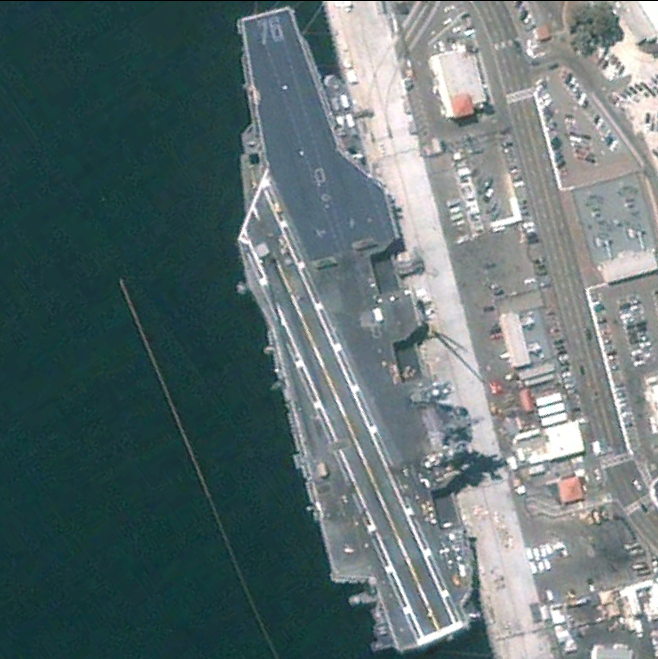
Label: Nimitz-class_aircraft_carrier